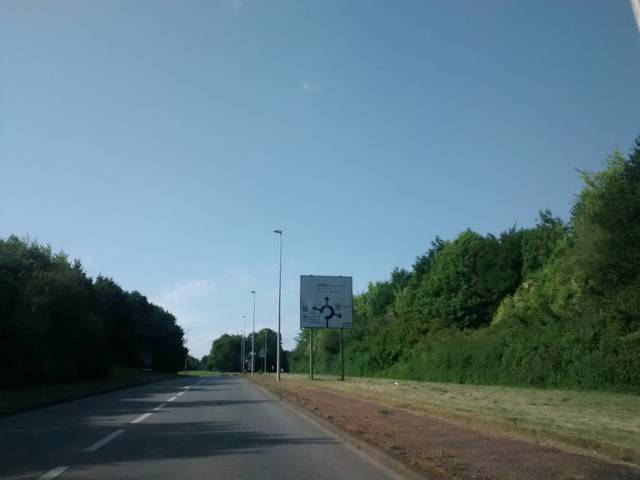
Region: France
Coordinates: 48.121, -1.621